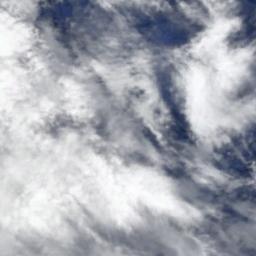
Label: cloud